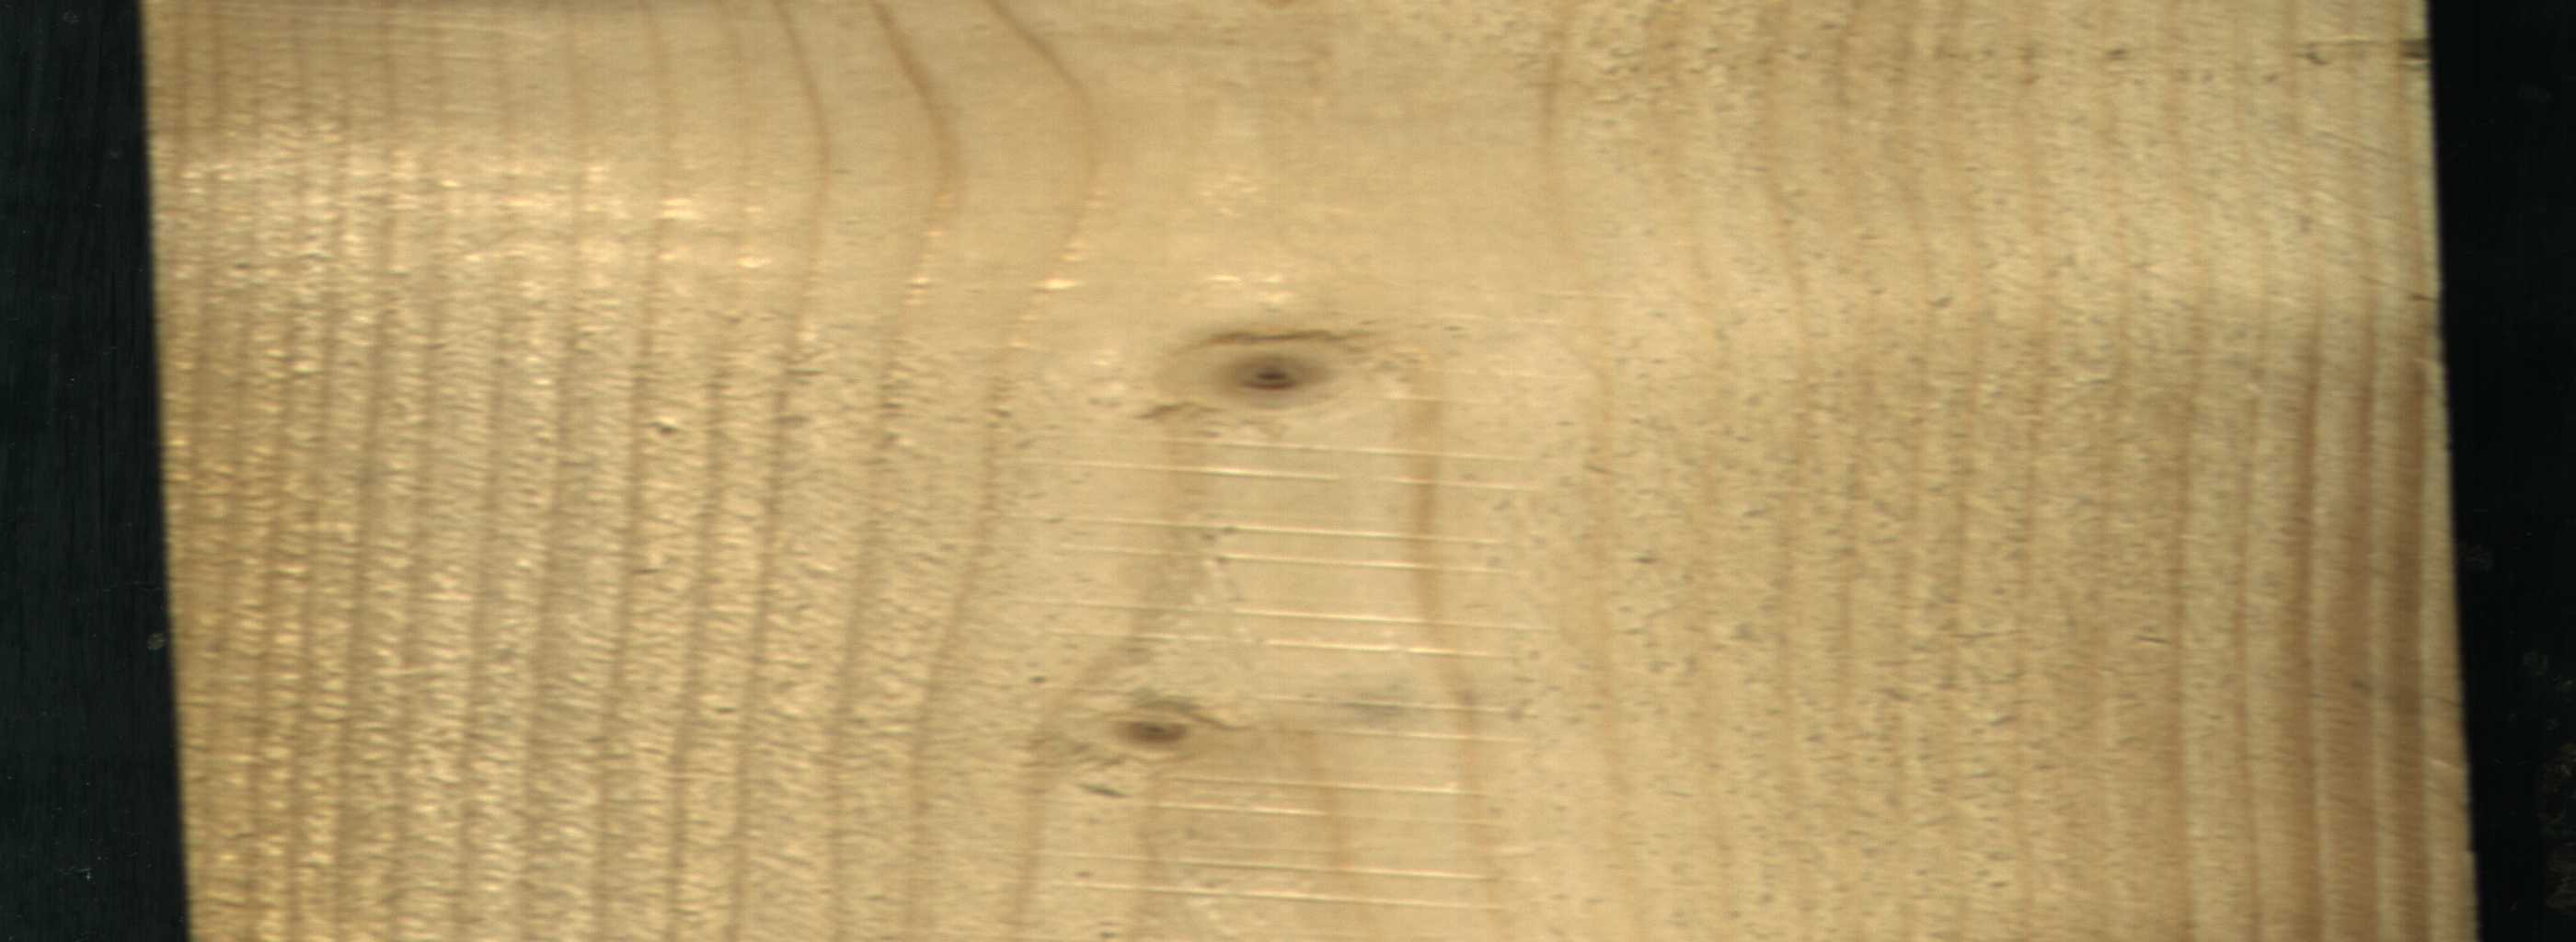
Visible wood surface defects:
Live_Knot
Live_Knot